Question: I have a problem with C# GDI+ draw string functions -- I can not get the exact size of my drawn string -- without internal leading and external leading, just the em height. The font/string Measuring APIs provided by Microsoft seems to always output a bounding box that is a few pixels bigger than the text drawing, even after I removed the internal leading.
'''
private void pictureBox1_Paint(object sender, PaintEventArgs e)
{
Graphics g = e.Graphics;
g.Clear(Color.Black);
String text = "The quick brown fox jumps over the lazy dog";
Font font = new System.Drawing.Font(FontFamily.GenericSerif, 24);
float internalLeading = font.Size * (font.FontFamily.GetCellAscent(font.Style) + font.FontFamily.GetCellDescent(font.Style) - font.FontFamily.GetEmHeight(font.Style)) / font.FontFamily.GetEmHeight(font.Style);
StringFormat format = StringFormat.GenericTypographic;
format.Trimming = StringTrimming.None;
format.FormatFlags = StringFormatFlags.NoWrap;
System.Drawing.RectangleF rect = new System.Drawing.RectangleF(0, 0, pictureBox1.Width,pictureBox1.Height);
System.Drawing.CharacterRange[] ranges = { new System.Drawing.CharacterRange(0, text.Length) };
System.Drawing.Region[] boundings = new System.Drawing.Region[1];
format.SetMeasurableCharacterRanges(ranges);
boundings = g.MeasureCharacterRanges(text, font, rect, format);
rect = boundings[0].GetBounds(g);
g.DrawString(text, font, new SolidBrush(Color.Red), new RectangleF(0,0,rect.Width,rect.Height), format);
g.DrawRectangle(Pens.Yellow, rect.X, rect.Y + internalLeading, rect.Width, rect.Height - internalLeading);
}
'''
And the output is shown below. We can see there is still a few pixels between the text and top edge of the bounding box.

I can get the exact size of drawn string by reading the pixels in image and calculate bounding box by myself. But it is slow. Could I know if there is a simple way to just work around this?
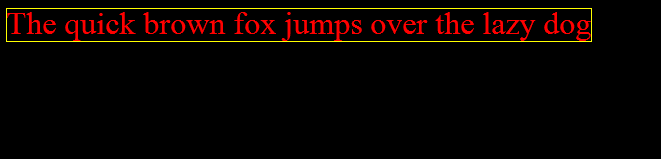
Answer: GDI+ handles more than just english, and line heights are fixed (imagine the horror if every line was the height of the text on that line).
The bounding box also accounts for various diacritics that can adorn those characters, including similar things in english, like in 'COOPERATE'.
See:

Note how the diaresis (the '"') barely fits within the bounding box, and the 'V' is quite obviously outside - and yet, at the bottom, there's enough space to fit 'q'. What gives? Well, 'MeasureString' is meant for text formatting, not for getting the smallest possible rectangle the text could be rendered in - which would of course further be complicated by things that are not supposed to change the way the text aligns, like using ClearType for example.
The function is built around the assumption that you quite like to have lines the same height - that's how all text is usually rendered.
To quote MSDN directly:
> The MeasureString method is designed for use with individual strings and includes a small amount of extra space before and after the string to allow for overhanging glyphs. Also, the DrawString method adjusts glyph points to optimize display quality and might display a string narrower than reported by MeasureString.